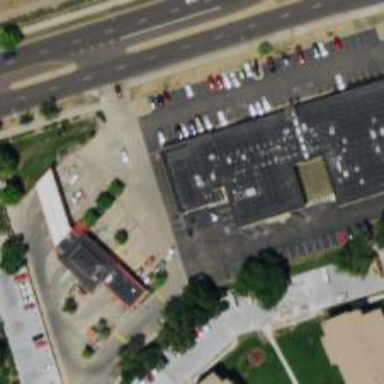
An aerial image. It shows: Convenience shop.